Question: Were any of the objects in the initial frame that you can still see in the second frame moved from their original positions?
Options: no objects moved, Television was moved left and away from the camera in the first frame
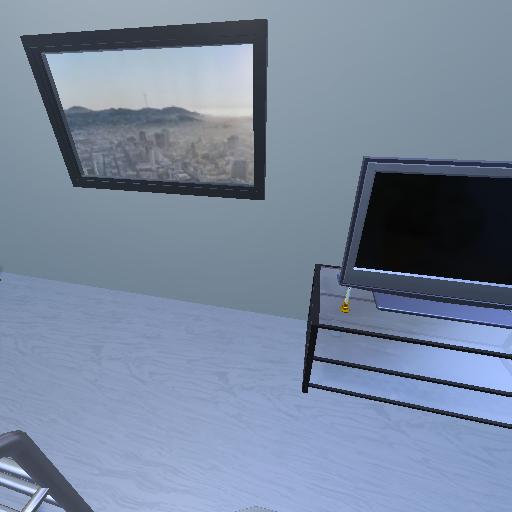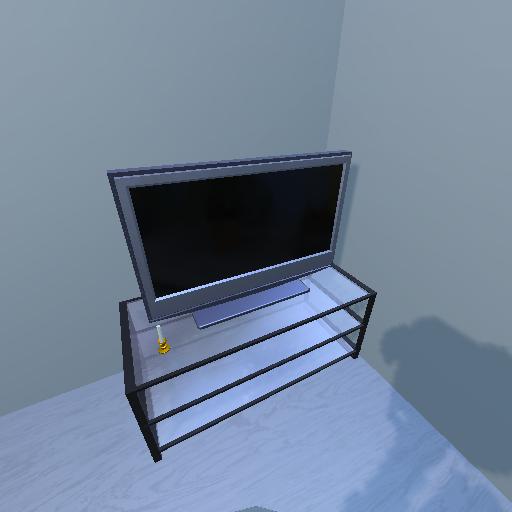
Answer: no objects moved